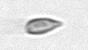
Label: Cryptophyta